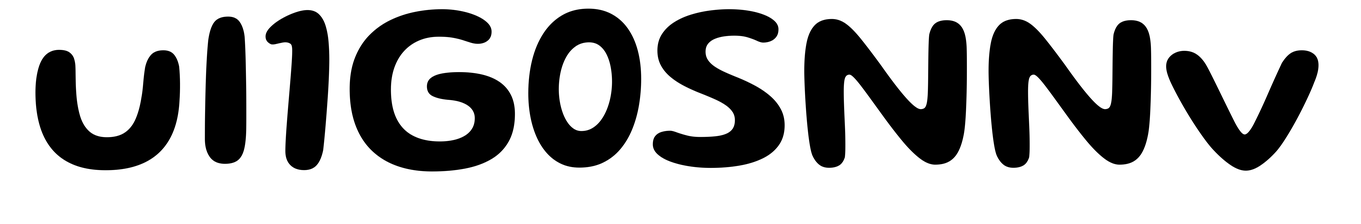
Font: Gluten_Medium